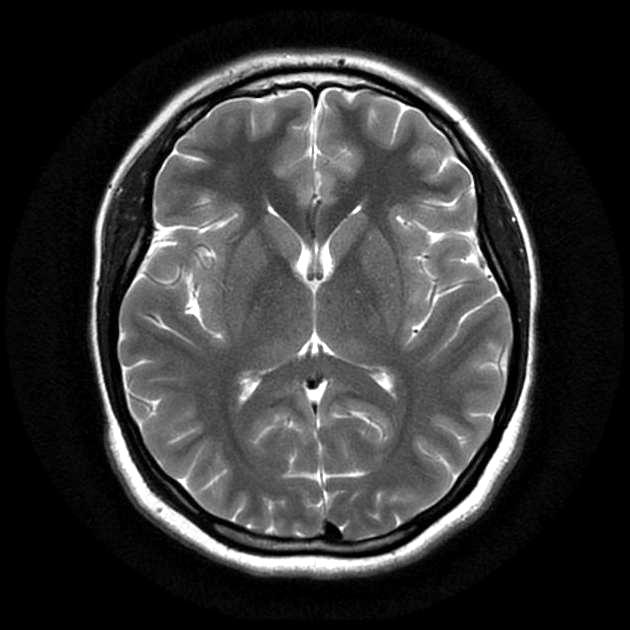
Label: notumor